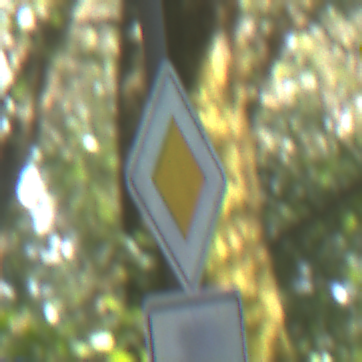
Verkehrszeichen: Vorfahrtsstrasse
Zusatzzeichen unten: VerlaufVorfahrtsstrasse6
Umgebung: Outdoor, Nature
Tageszeit: Midday
Wetter: Clear
Licht: Natural
Jahreszeit: NotSpecified
Kontrast: LowContrast